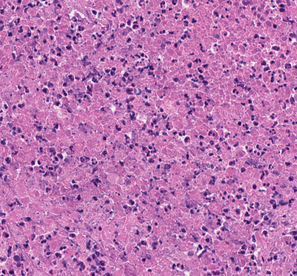
Tumor epithelial tissue: yes
Tumor-associated stroma tissue: no
Normal tissue: no